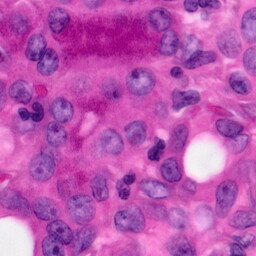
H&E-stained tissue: Pancreatic